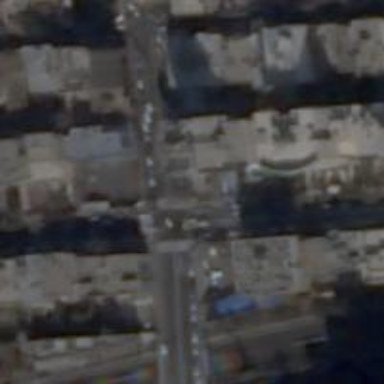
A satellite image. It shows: Marked road crossing.